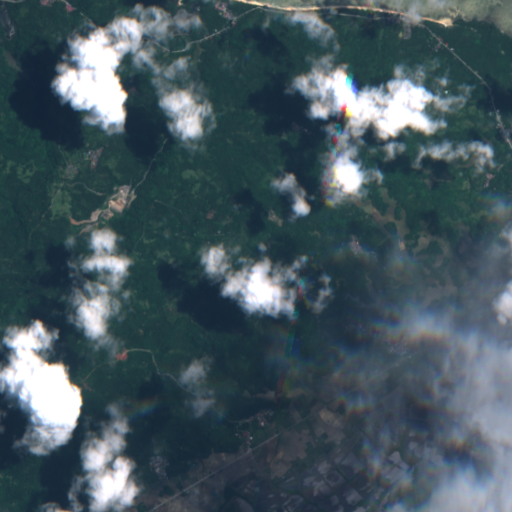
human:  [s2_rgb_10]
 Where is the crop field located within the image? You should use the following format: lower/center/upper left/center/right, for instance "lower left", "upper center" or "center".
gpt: The crop field is located in the lower center of the image.
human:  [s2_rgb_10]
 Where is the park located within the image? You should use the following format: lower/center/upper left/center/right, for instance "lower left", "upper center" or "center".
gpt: The park is located in the upper left of the image.
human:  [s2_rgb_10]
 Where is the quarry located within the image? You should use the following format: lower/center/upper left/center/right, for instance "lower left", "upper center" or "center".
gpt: The quarry is located in the center left of the image.
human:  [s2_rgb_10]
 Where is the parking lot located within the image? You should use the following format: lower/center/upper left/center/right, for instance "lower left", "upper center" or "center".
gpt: There is no parking lot in the image.